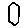
Label: hexagon